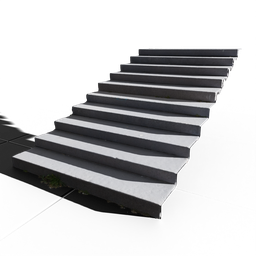
Label: architecture